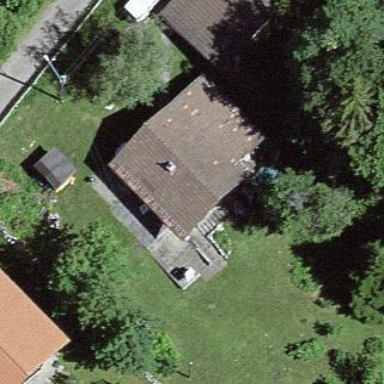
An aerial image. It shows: Residential building.